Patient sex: M
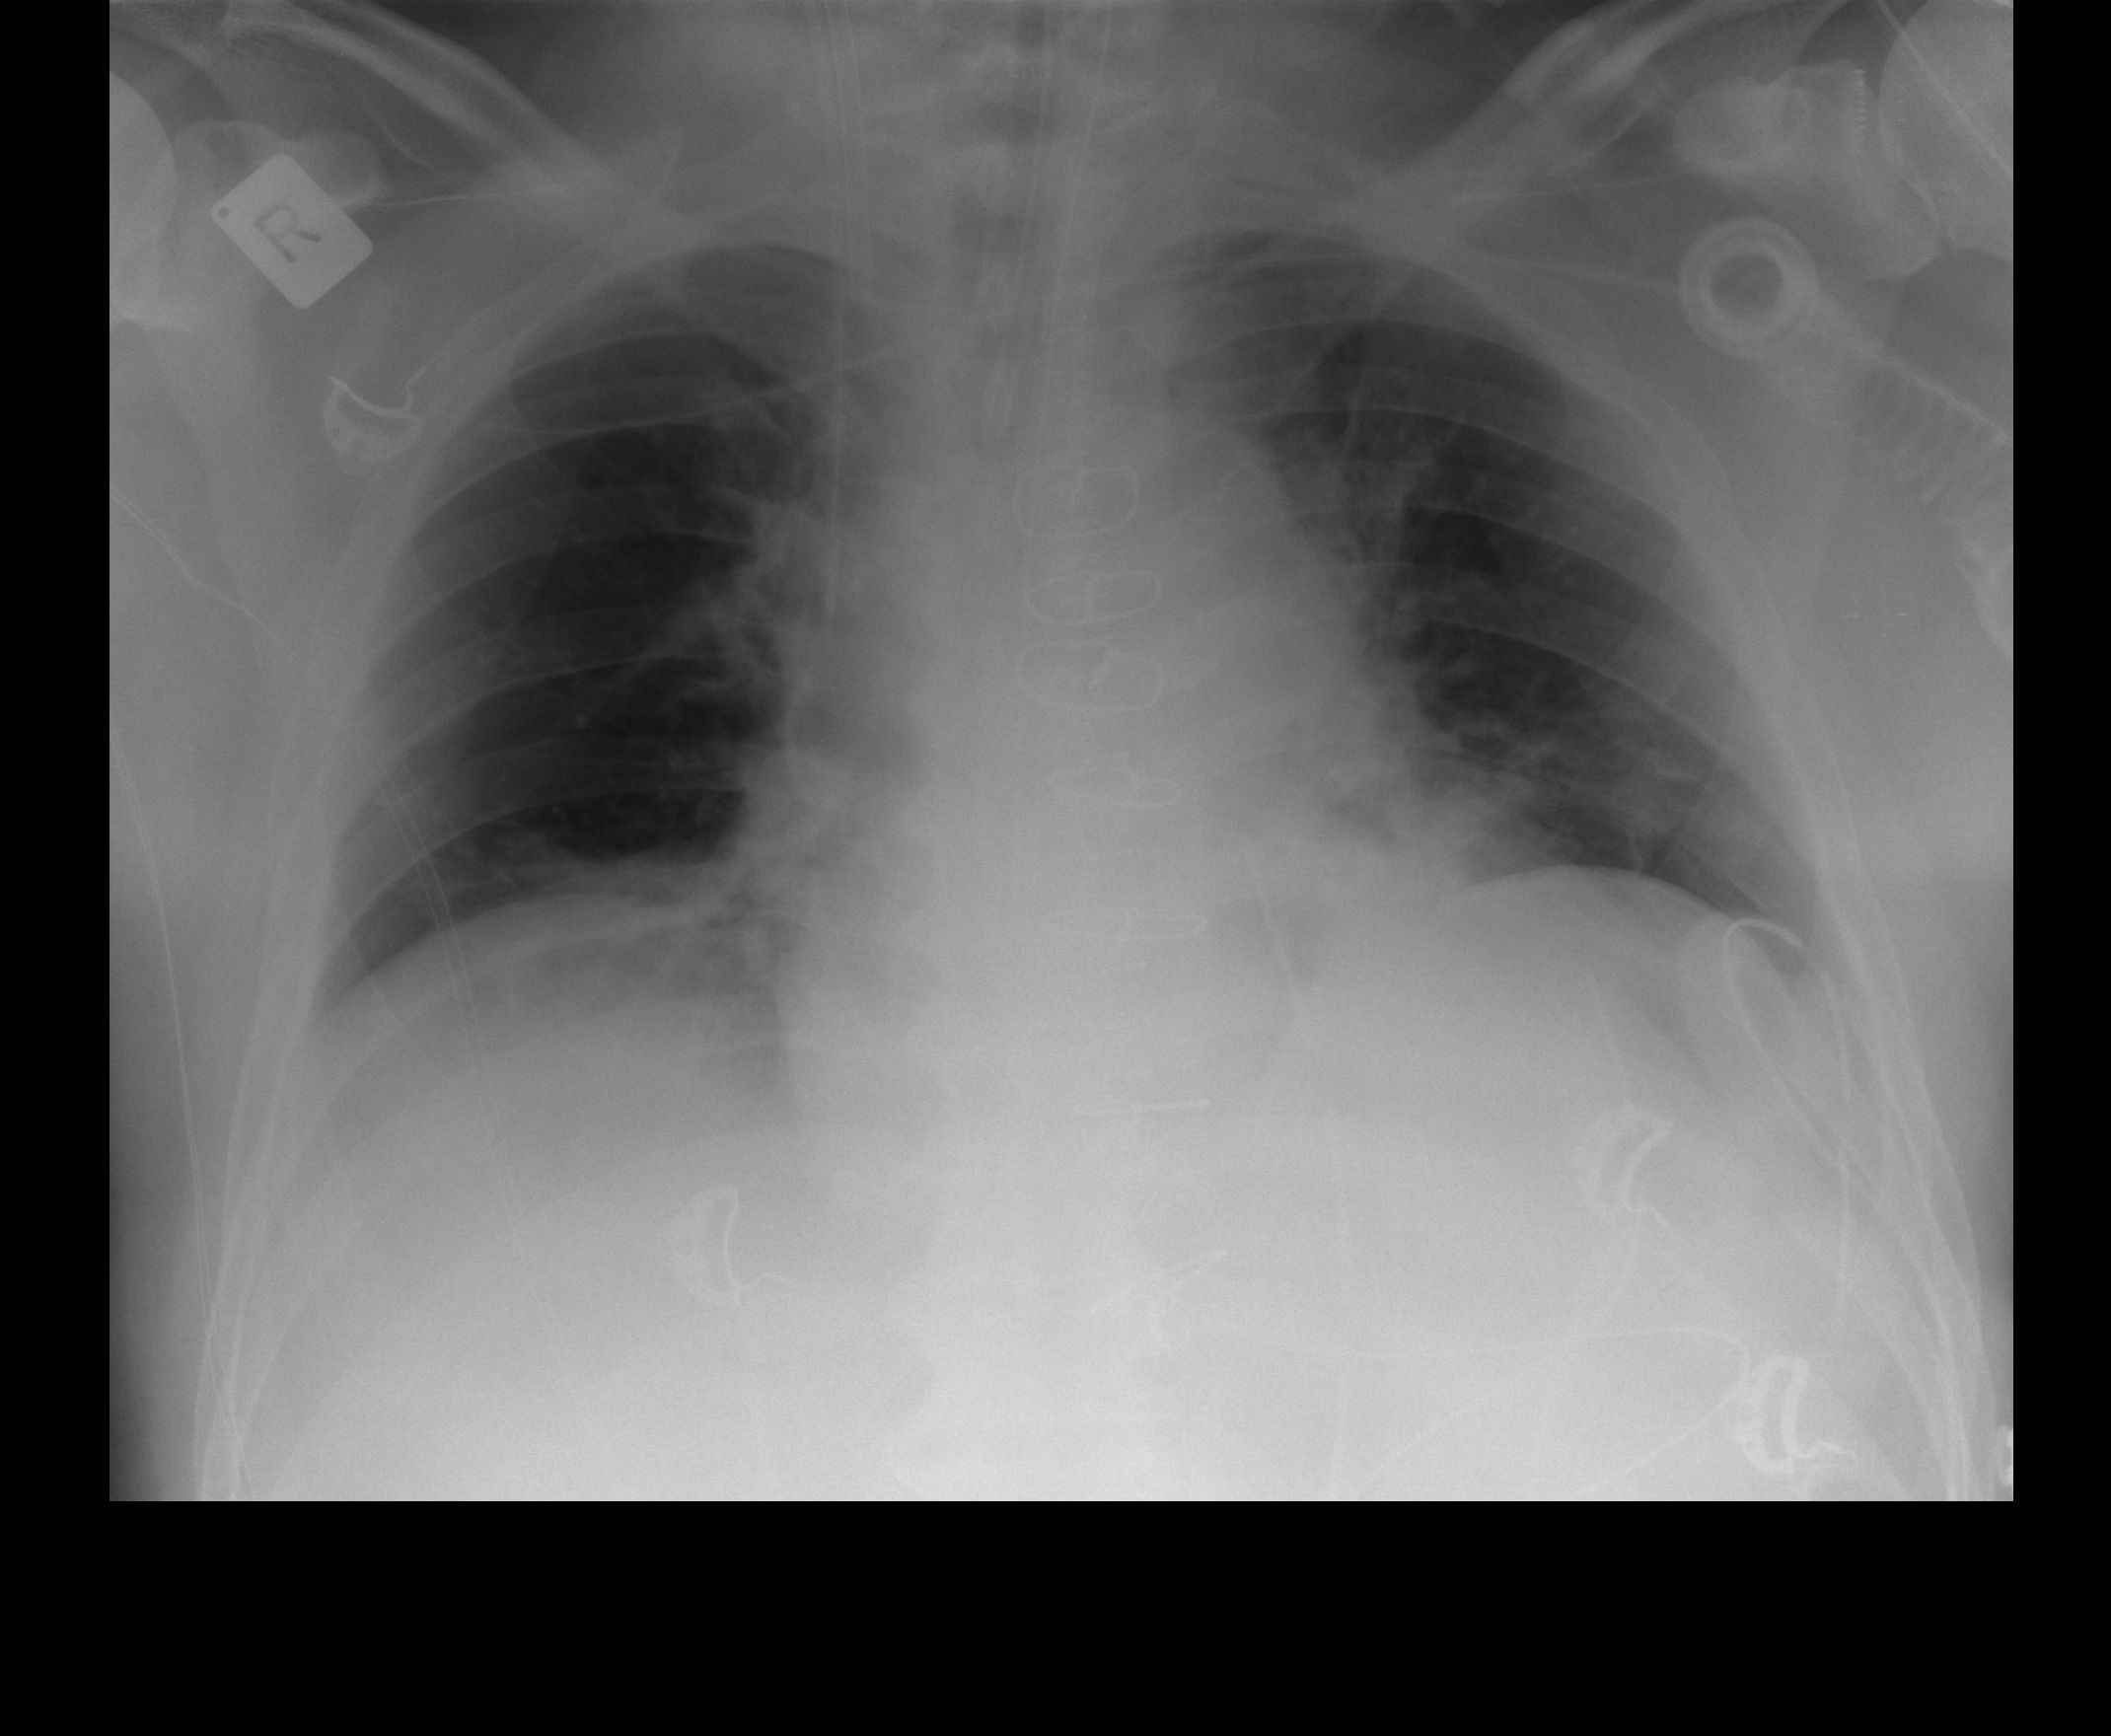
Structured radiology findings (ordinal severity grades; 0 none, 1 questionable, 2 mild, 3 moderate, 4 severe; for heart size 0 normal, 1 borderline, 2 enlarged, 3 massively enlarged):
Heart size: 1
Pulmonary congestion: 1
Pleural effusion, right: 0
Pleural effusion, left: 0
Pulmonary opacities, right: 0
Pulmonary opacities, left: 1
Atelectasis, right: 2
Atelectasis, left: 1